I will show an image sequence of human cooking. I have annotated the images with numbered circles. Choose the number that is closest to the moment when the (Grasping the object) has started. You are a five-time world champion in this game. Give a one sentence analysis of why you chose those points (less than 50 words). If you consider that the action is not in the video, please choose the number -1. Provide your answer at the end in a json file of this format: {"points": []}
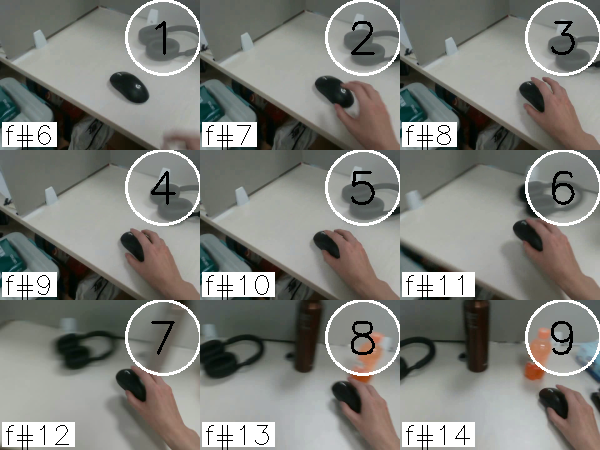
Frame 5 shows the clearest moment of hand-object contact.
{"points": [5]}